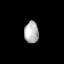
Tissue: skin
Cell type: Epithelial cells
Senescence score: 0.8861
Nuclear area (px): 307
Mean DAPI intensity: 178.691